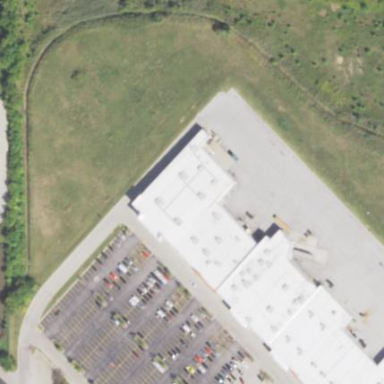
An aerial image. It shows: Retail building.